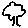
Label: tree